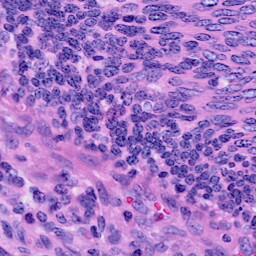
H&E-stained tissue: Cervix